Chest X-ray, AP view. Patient: 51 years old, sex F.
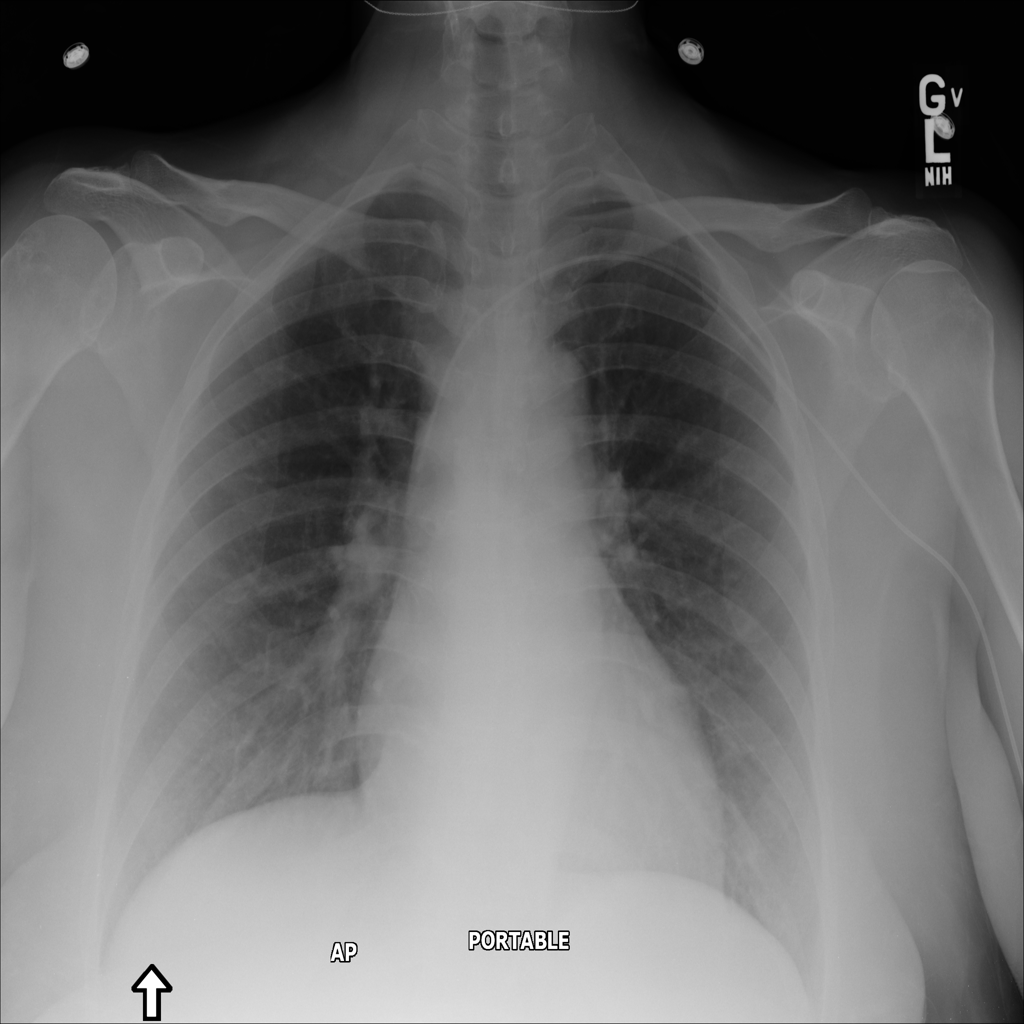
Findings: No Finding